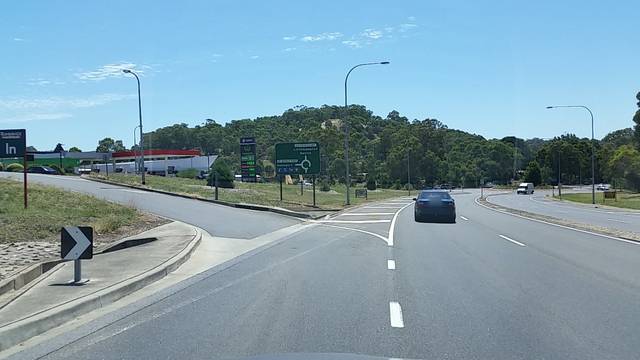
Region: Australia
Coordinates: -35.056, 138.852